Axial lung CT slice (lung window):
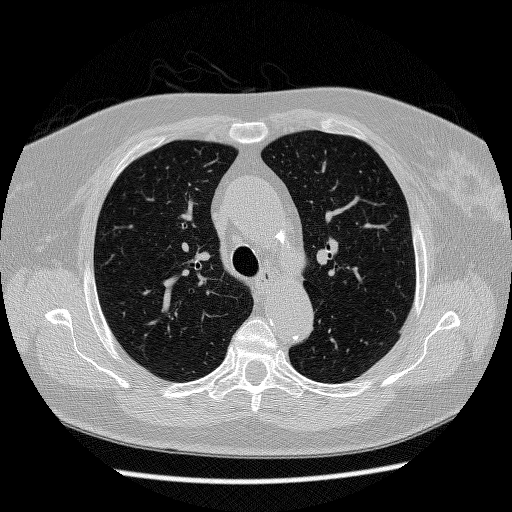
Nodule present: no